Aerial crown-view tile of a tropical tree (Barro Colorado Island, Panama), acquired 20241014:
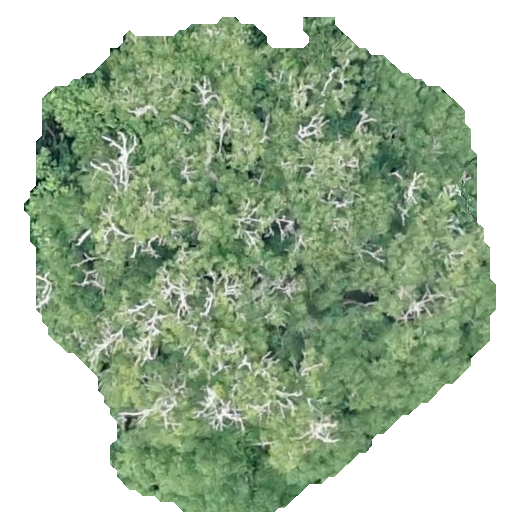
Species: Handroanthus guayacan
GBIF accepted scientific name: Handroanthus guayacan
Crown area: 271.099 m²